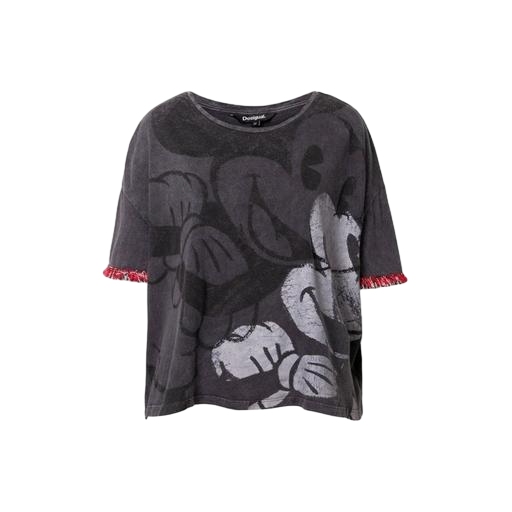
gray mickey tee, batwing t-shirt, t-shirt twist graphic, white background